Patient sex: F
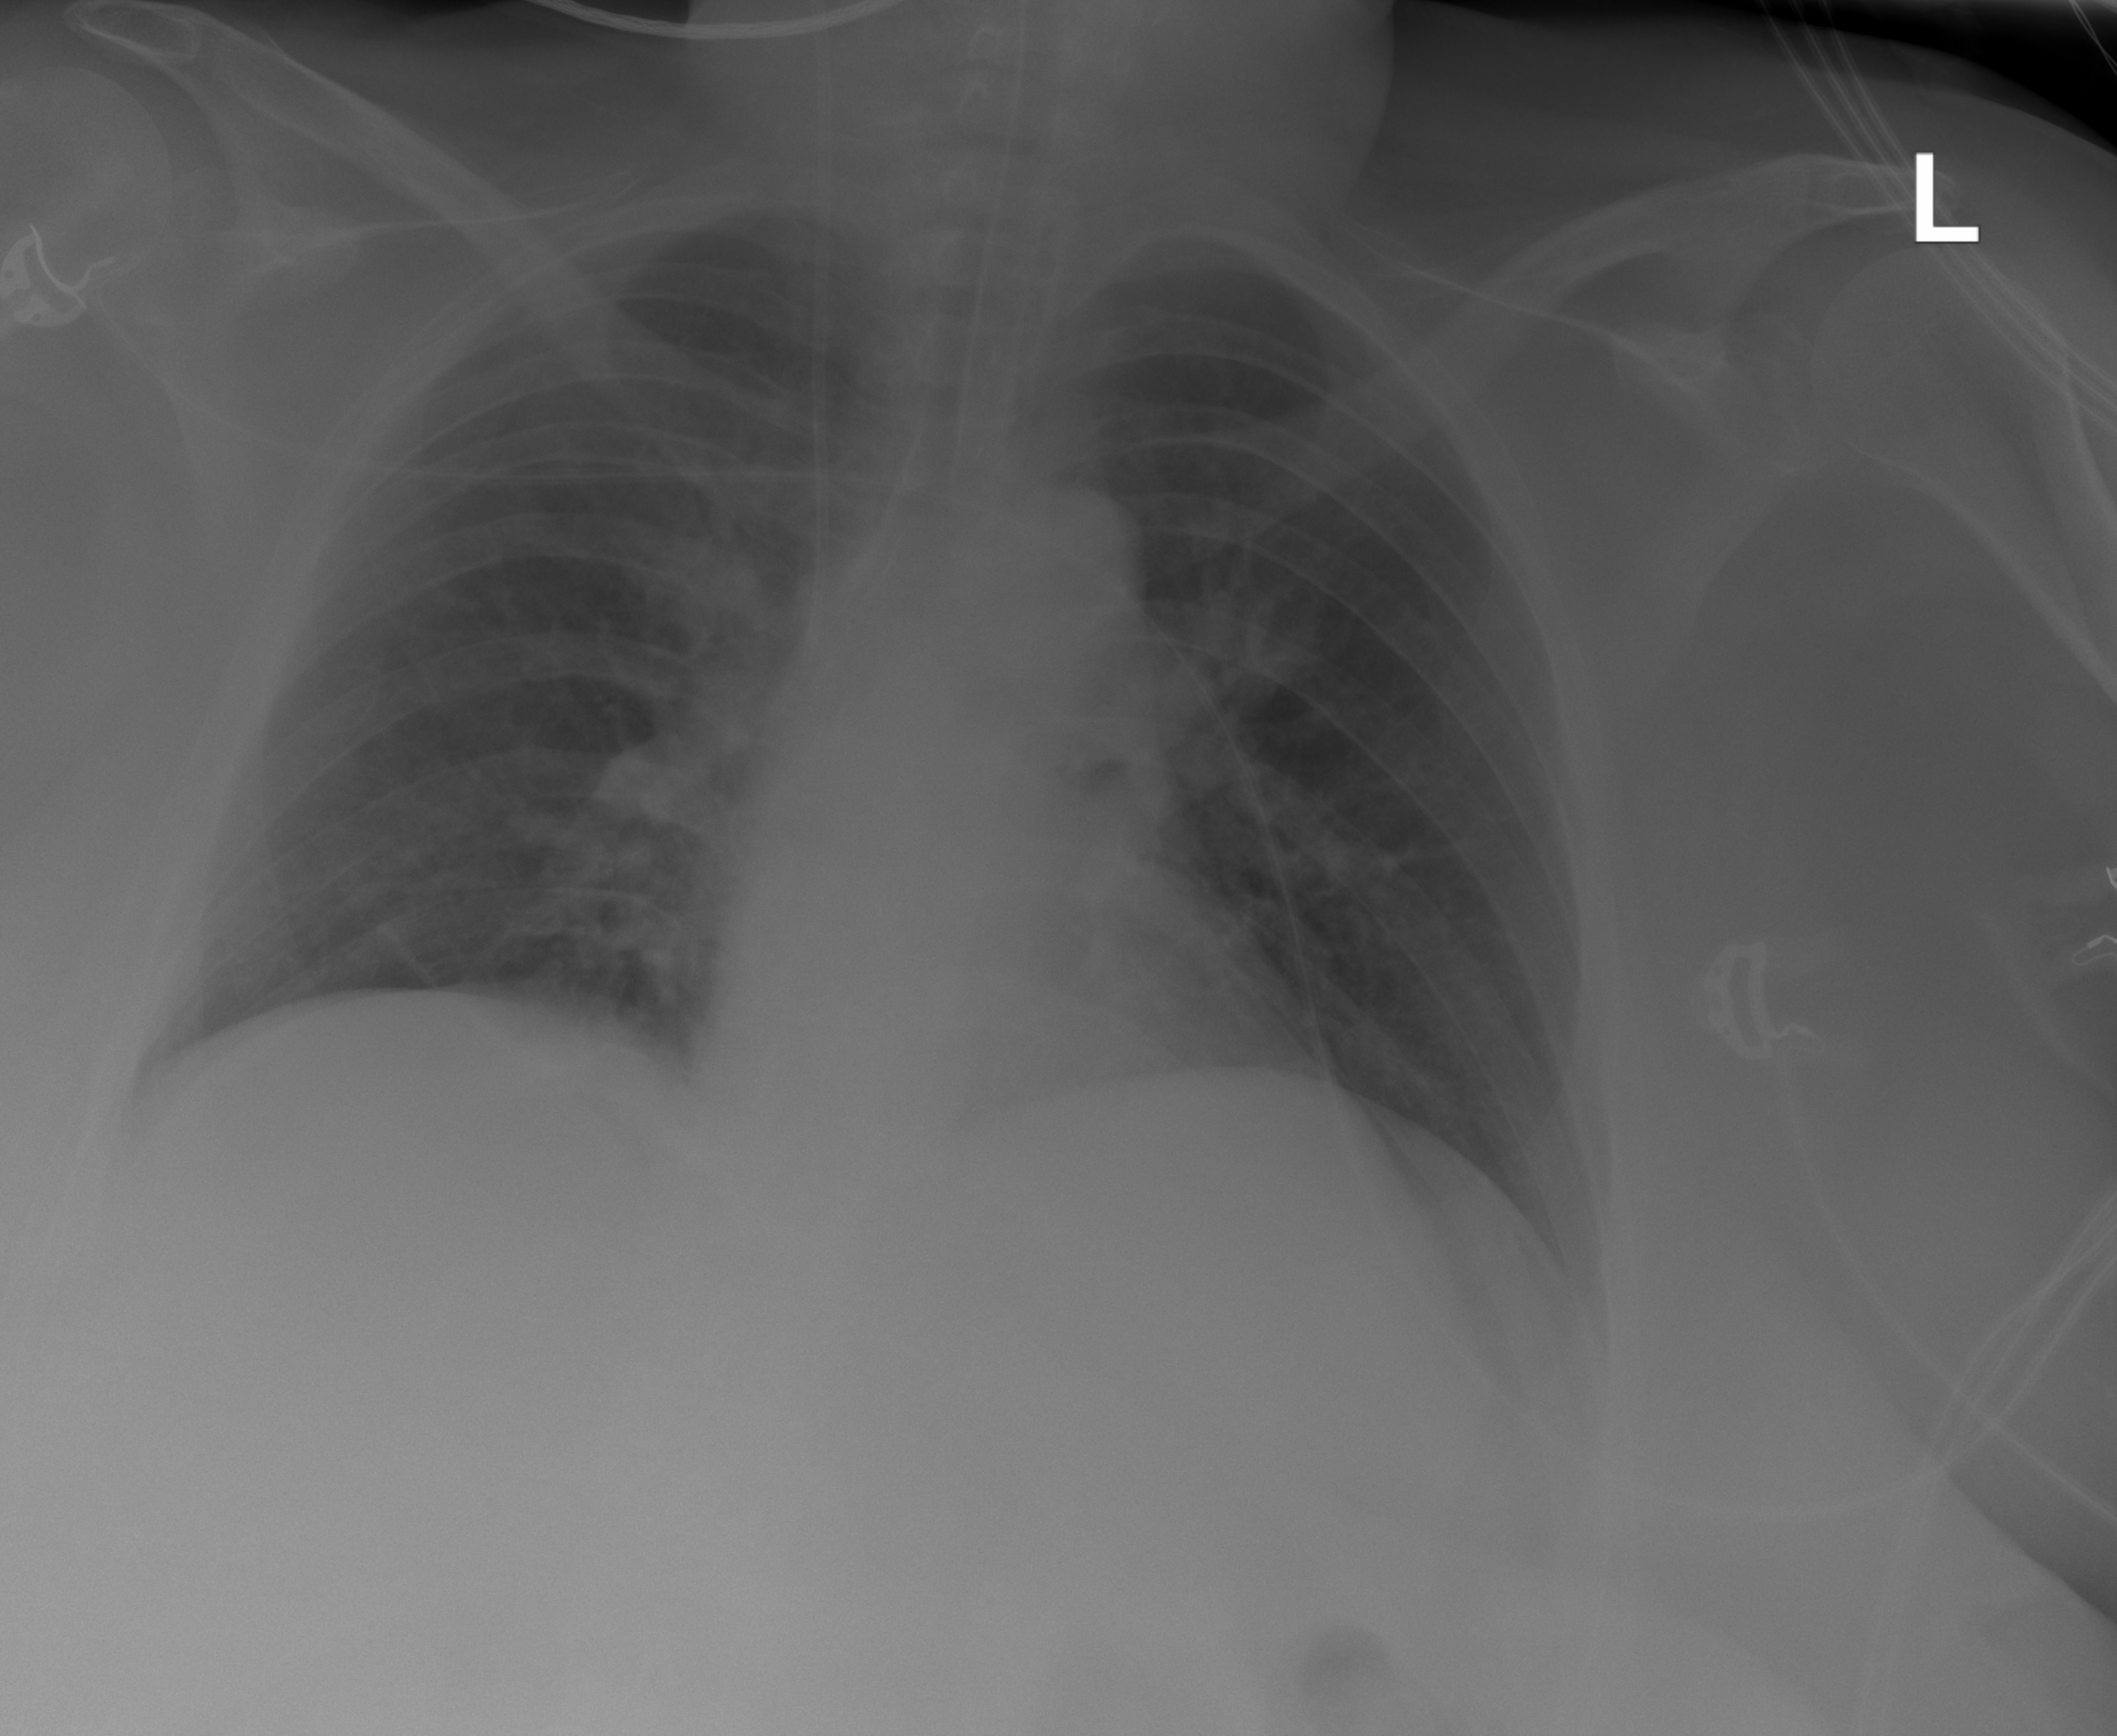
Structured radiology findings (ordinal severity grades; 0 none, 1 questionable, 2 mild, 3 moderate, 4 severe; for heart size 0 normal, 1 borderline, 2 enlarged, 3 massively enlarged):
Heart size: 0
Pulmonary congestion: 0
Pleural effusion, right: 0
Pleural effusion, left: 0
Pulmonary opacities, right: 0
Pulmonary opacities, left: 0
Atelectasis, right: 1
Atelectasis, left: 1